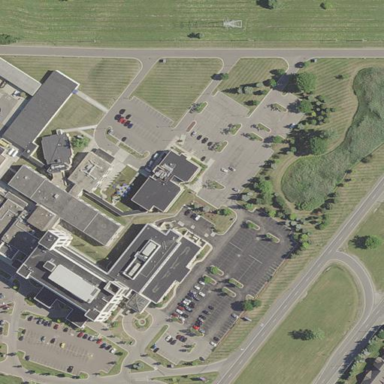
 serving as amenity and providing healthcare services."